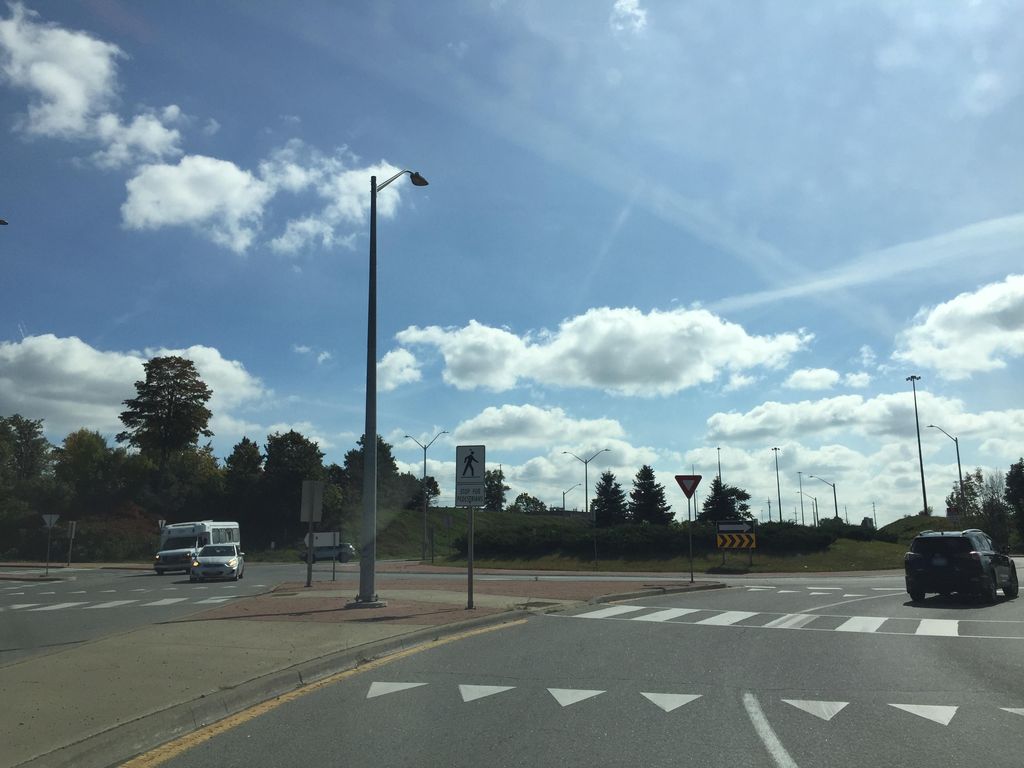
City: kitchener-waterloo